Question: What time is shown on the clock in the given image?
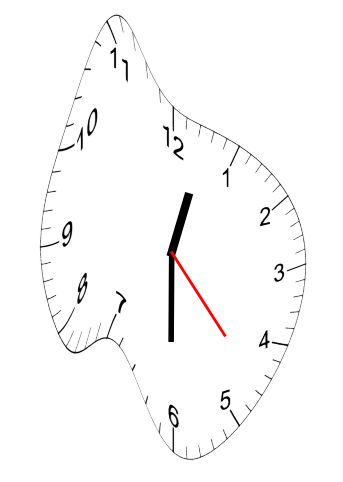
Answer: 12:30:23